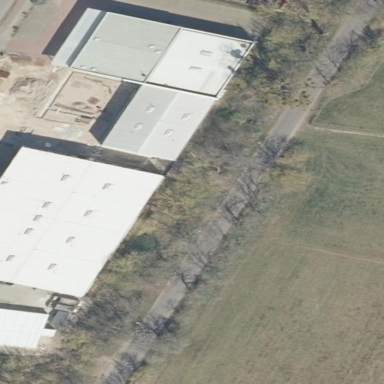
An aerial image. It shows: Commercial building.